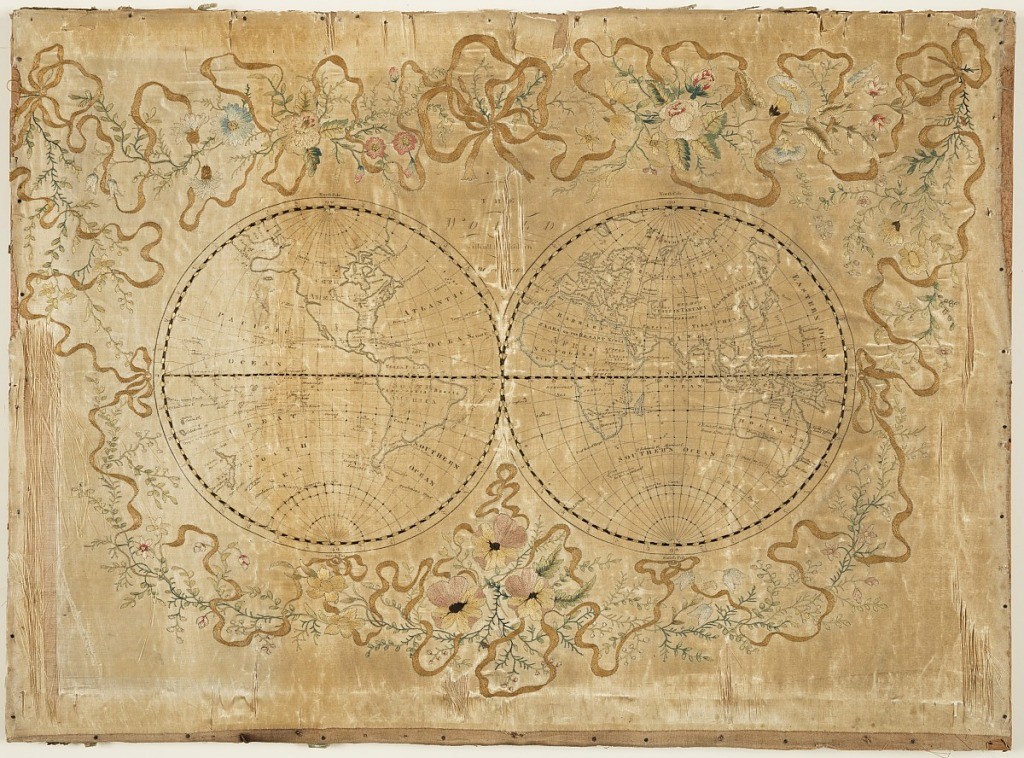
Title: Map sampler
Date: late 18th century
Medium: silk on silk Technique: stem, chain, satin, running and knot stitches on 8-harness satin foundation which the globes were printed; uncounted stitches
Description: Embroidery on top of printed satin foundation of two globes of the world.  Printing on satin reads: "The World with all modern boundaries."  Elaborate border of embroidered flowers and ribbons.